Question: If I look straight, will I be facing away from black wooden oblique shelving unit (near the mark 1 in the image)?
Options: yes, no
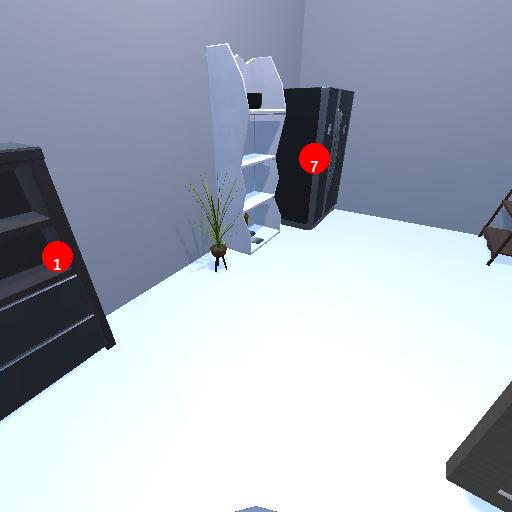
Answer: yes